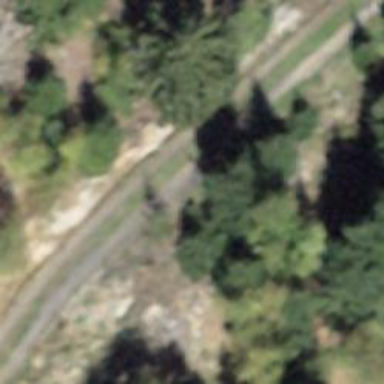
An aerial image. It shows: Well-maintained track road with grade 1 tracktype.